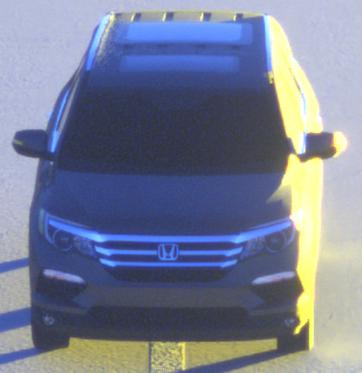
Make: Honda
Model: Pilot
Detailed model: 3
Model produced from: 2015
Model produced until: 2022
Doors: 5
Color: gray
Road condition: dry road
Daytime: sunrise or sunset
Contrast: high contrast